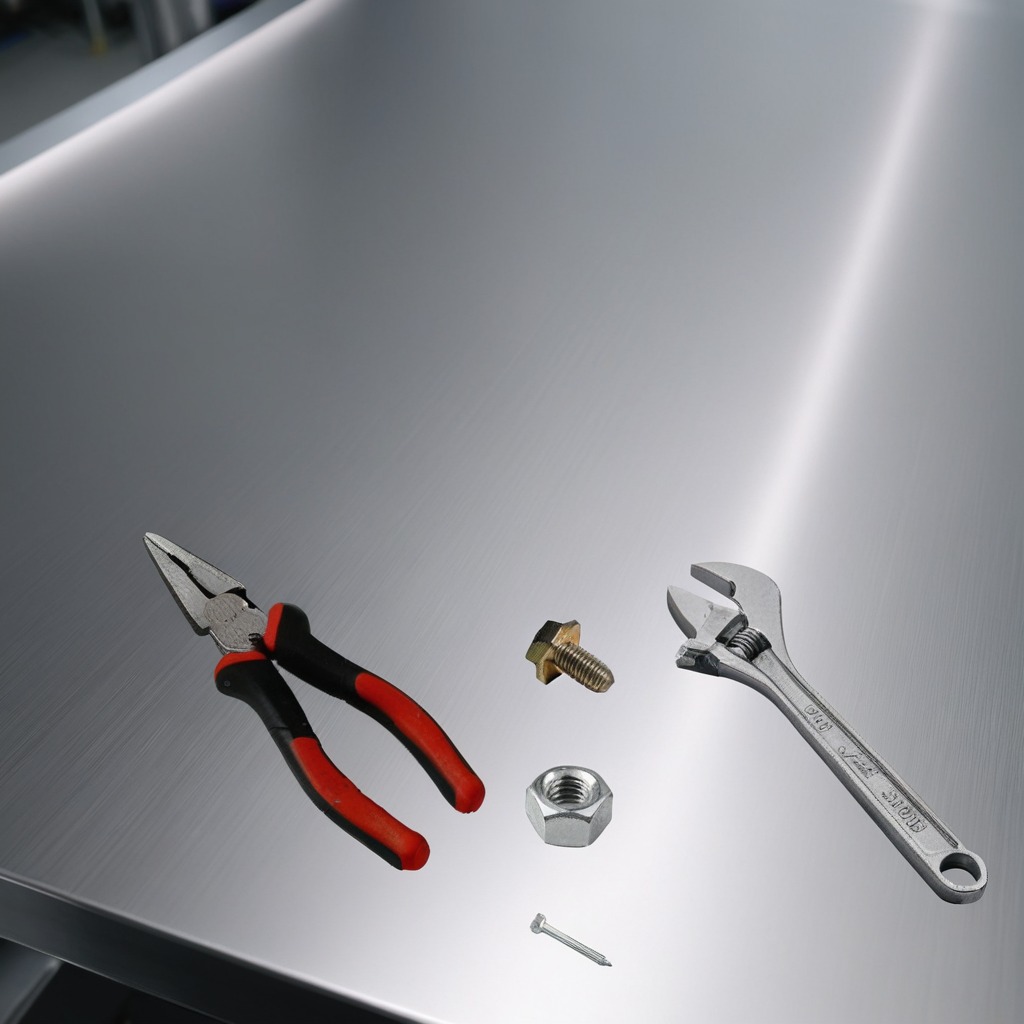
A metal machine screw, an iron nail, a pair of pliers, a metal nut, and a wrench are lying on the stainless steel table in a high-end prototyping lab.